八年级 · 解析几何
用反证法证明：两条直线被第三条直线所截，如果同旁内角互补，那么这两条直线平行.
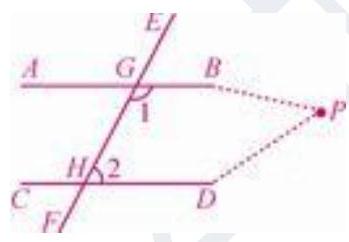
答案: 解：已知：如图, 直线 $A B, C D$ 被直线 $E F$ 所截, $\angle 1+\angle 2=180^{\circ}$.

求证: $A B / / C D$.

证明: 假设直线 $A B$ 与 $C D$ 不平行, 则 $A B$ 与 $C D$ 相交.

设 $A B, C D$ 相交于点 $P$,

得到 $\triangle G P H$,

则 $\angle 1+\angle 2+\angle P=180^{\circ}$.

显然与 $\angle 1+\angle 2=180^{\circ}$ 相矛盾.
$\therefore$ 假设不成立.

$\therefore A B / / C D$